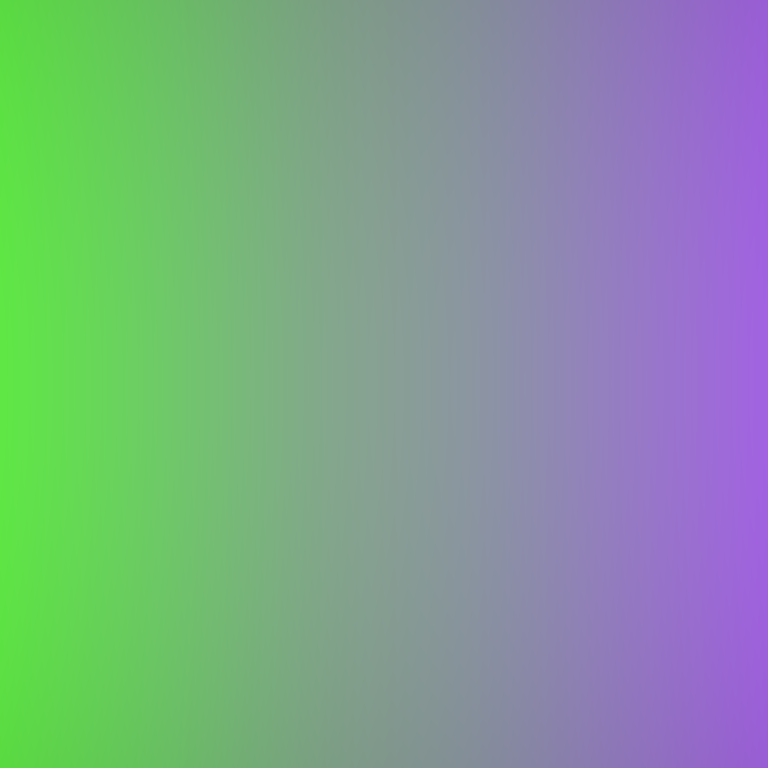
Abstract light effect, smooth gradient from vibrant green to soft purple, calm atmosphere, diffuse light, no room, no furniture, no objects.